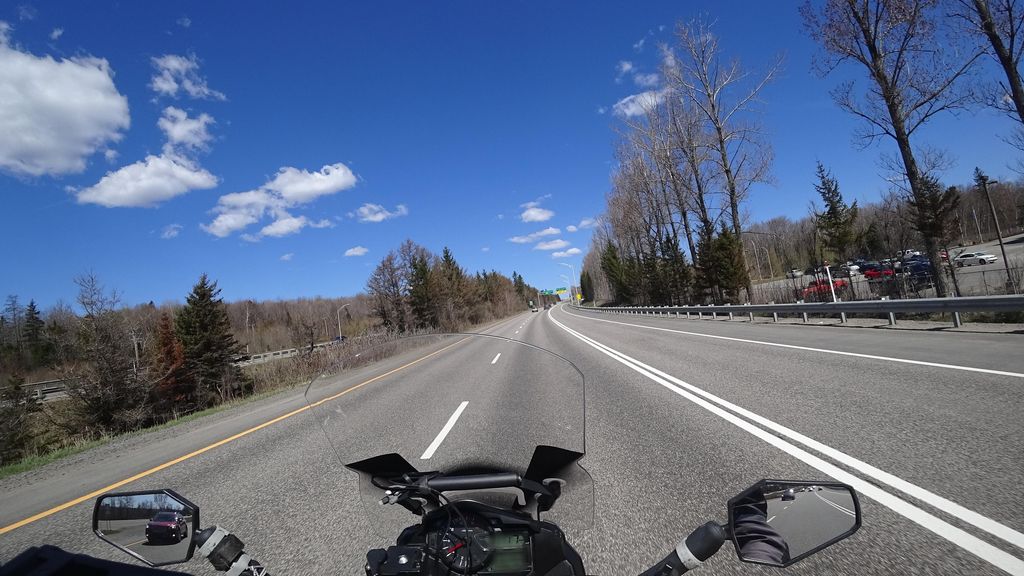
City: quebec_city